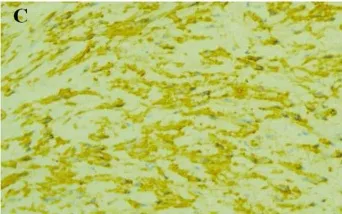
Pathological examination of the biopsy of lesion tissues of the L2 vertebral body. (C) The actin were expressed in the cytoplasm of tumor cells (IHC x 400).
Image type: pathology (immunostaining)